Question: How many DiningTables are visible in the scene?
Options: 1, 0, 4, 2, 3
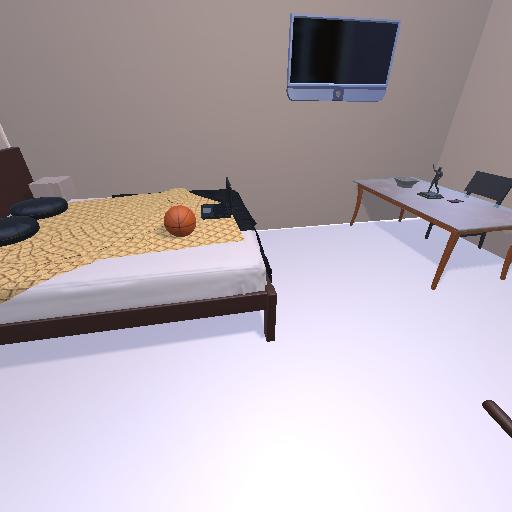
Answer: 1